Interaction volume radius: 5 \u00c5
Interaction volume height: 10 \u00c5
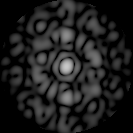
Disorder parameter: 0.8042